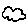
Label: cloud